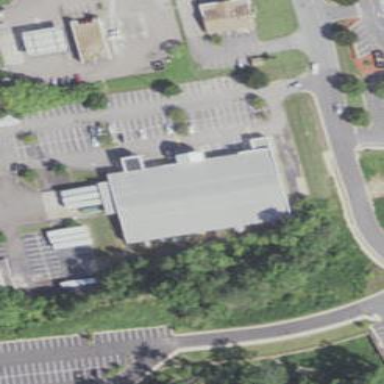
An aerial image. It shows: Building.